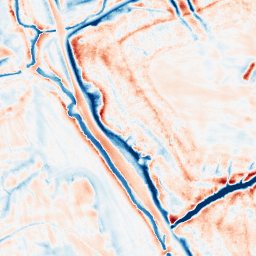
Category: edge_preserving
Decomposition family: bilateral
Decomposition parameters: d: 21
sigma_color: 150
sigma_space: 100
Upsampling method: bicubic_16x
Upsampling parameters: scale: 16
Upsampling scale: 16